Interaction volume radius: 5 \u00c5
Interaction volume height: 15 \u00c5
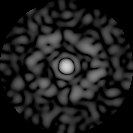
Disorder parameter: 0.841